Aerial crown-view tile of a tropical tree (Barro Colorado Island, Panama), acquired 20250124:
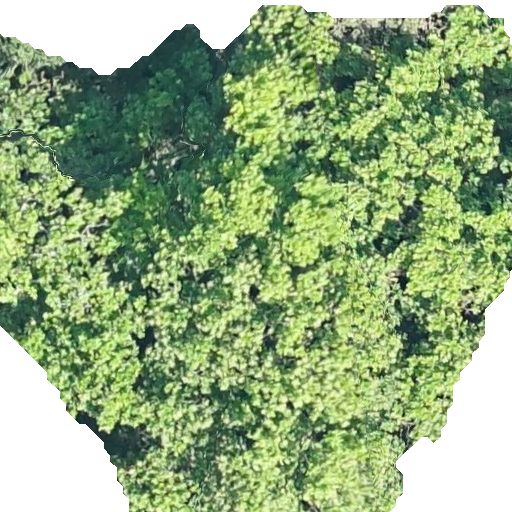
Species: Anacardium excelsum
GBIF accepted scientific name: Anacardium excelsum
Crown area: 373.742 m²